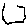
Label: hexagon